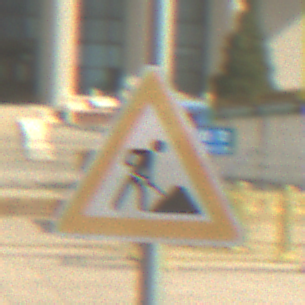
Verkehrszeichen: Arbeitsstelle
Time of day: MorningAfternoon
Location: Outdoor (Suburban)
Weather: Clear
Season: NotSpecified
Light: Natural